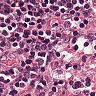
Metastatic tissue present: no